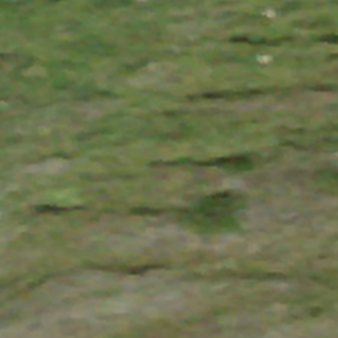
Label: other